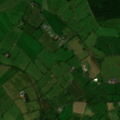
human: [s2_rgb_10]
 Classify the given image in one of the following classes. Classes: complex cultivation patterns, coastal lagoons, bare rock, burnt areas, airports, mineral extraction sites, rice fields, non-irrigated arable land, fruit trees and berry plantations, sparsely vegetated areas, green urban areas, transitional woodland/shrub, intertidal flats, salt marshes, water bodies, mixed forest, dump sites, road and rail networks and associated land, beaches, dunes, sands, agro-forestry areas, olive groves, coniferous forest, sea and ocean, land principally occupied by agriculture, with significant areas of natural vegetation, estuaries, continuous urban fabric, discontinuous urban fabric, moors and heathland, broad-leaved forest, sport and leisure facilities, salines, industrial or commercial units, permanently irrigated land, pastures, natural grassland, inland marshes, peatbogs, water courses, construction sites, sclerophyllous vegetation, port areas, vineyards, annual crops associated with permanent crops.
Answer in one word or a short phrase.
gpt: pastures